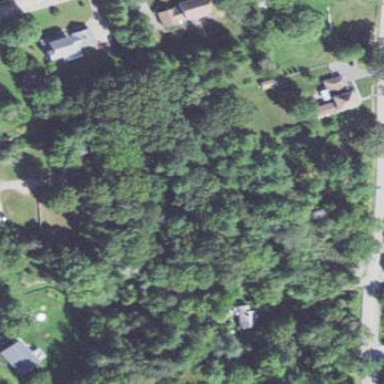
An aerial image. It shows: Mixed leaf woodland.